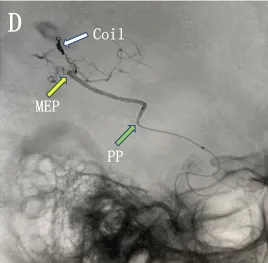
Ultra-selective DSA. Showed that the distal AChoA aneurysm, and ,the AChoA beyond the MEP were embolized by coils.
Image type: radiology (ct)